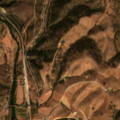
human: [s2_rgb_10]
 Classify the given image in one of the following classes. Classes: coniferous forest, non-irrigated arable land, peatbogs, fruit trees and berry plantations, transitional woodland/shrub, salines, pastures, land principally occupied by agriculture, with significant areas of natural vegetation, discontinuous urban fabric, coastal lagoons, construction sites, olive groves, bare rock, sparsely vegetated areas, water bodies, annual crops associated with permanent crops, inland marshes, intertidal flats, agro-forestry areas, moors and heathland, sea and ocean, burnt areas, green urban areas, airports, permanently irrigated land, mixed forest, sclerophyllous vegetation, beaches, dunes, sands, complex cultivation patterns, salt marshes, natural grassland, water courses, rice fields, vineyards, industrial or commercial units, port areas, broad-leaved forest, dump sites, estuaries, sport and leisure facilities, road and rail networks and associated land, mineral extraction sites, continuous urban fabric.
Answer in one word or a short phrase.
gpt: non-irrigated arable land, complex cultivation patterns, land principally occupied by agriculture, with significant areas of natural vegetation, transitional woodland/shrub